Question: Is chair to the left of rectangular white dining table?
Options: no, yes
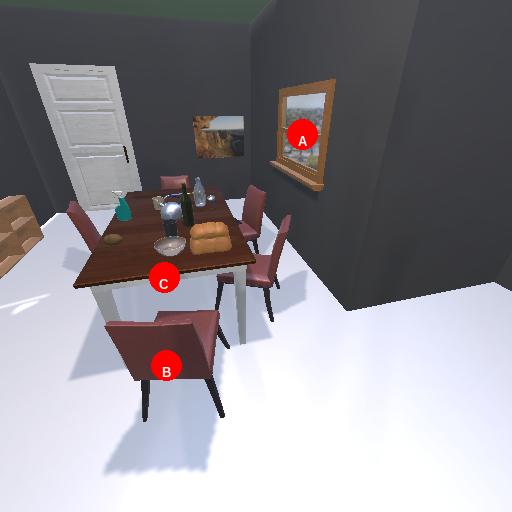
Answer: no